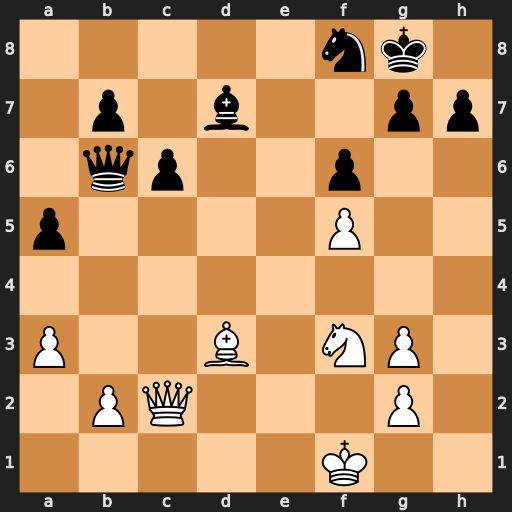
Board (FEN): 5nk1/1p1b2pp/1qp2p2/p4P2/8/P2B1NP1/1PQ3P1/5K2
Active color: w
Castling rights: -
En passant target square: -
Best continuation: Qc4+ Kh8 Qf7 Qd8 Bc4 Ng6 fxg6